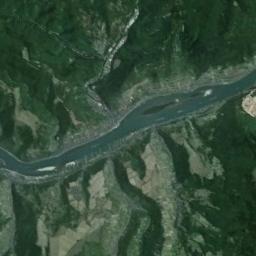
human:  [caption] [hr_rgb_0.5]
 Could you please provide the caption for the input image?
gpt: A curvy, Light green river with small islands and white sandbars, And mountains on both sides with green vegetation .

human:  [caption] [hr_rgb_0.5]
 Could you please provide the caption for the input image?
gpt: The blue river with a channel bar goes through the mountainous area covered with vegetation .

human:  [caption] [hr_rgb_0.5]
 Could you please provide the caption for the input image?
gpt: There are many trees on either side of the river .

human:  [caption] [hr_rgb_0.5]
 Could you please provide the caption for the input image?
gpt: The river goes through mountains with green plants .

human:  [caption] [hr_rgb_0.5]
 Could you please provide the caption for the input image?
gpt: There are many green trees and meadows near the river .